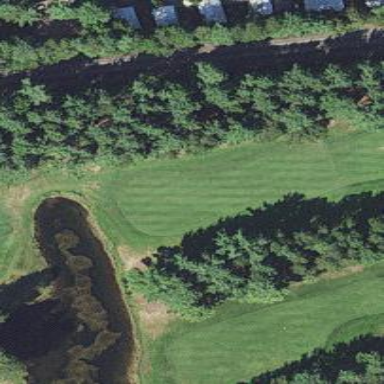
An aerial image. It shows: Scenic golf fairway.